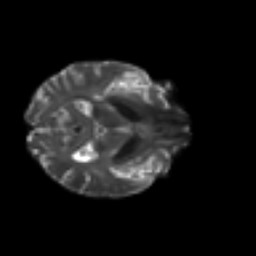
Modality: T2w
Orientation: axial
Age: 34
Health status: ill
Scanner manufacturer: philips
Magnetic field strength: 3 T
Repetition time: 9 s
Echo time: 0.127 s